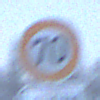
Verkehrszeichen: Geschwindigkeit70
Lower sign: HinweiseAufGefahrenDurchVerbaleAngabe5
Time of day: Midday
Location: Outdoor (Nature)
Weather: Overcast
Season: Winter
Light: Natural